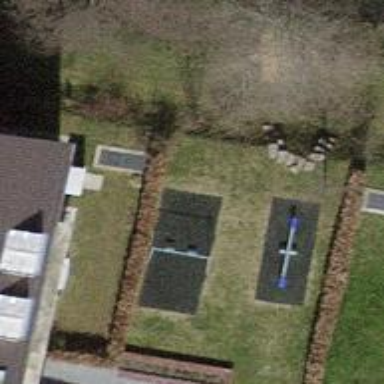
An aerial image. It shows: Playground with swings.